七年级 · 算术

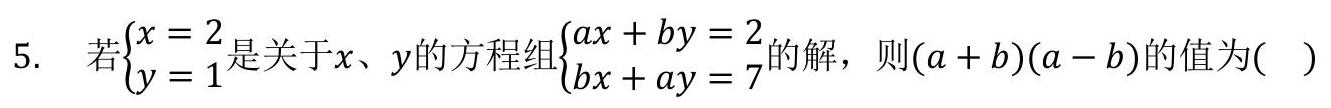
A. 15
   B. -15
   C. 16
   D. -16

答案: B
解析: 【答案】 $B$

【解析】

【分析】

此题考查了二元一次方程组的解的概念和二元一次方程组的解法.掌握二元一次方程组的加减消元法和代入消元法两种解法是解题的关键. 方程组的解即为能使方程组中两方程都成立的未知数的值. 解题时, 把 $x$ 与 $y$ 的值分别代入方程组的两个方程, 求出 $a$ 与 $b$ 的值, 再代入求值的代数式计算即可.

【解答】

解: 把 $\left\{\begin{array}{l}x=2 \\ y=1\end{array}\right.$ 代人 $\left\{\begin{array}{l}a x+b y=2 \\ b x+a y=7\end{array}\right.$,

得: $\left\{\begin{array}{l}2 a+b=2 \\ 2 b+a=7\end{array}\right.$,

解得: $\left\{\begin{array}{l}a=-1 \\ b=4\end{array}\right.$.

$\therefore(a+b)(a-b)=(-1+4)(-1-4)=-15$.

故选 $B$.